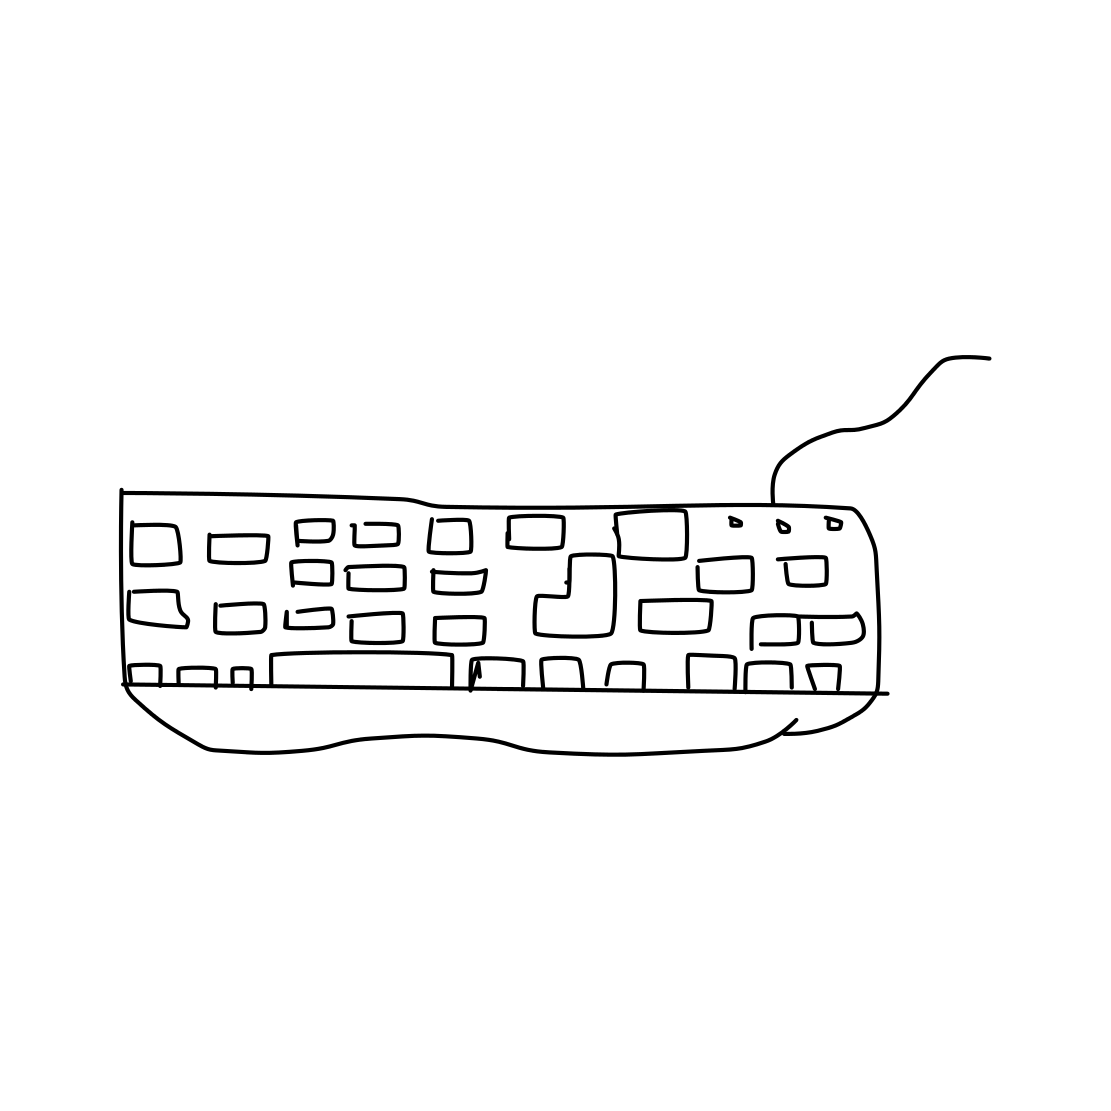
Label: keyboard